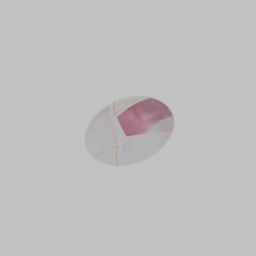
Label: tools